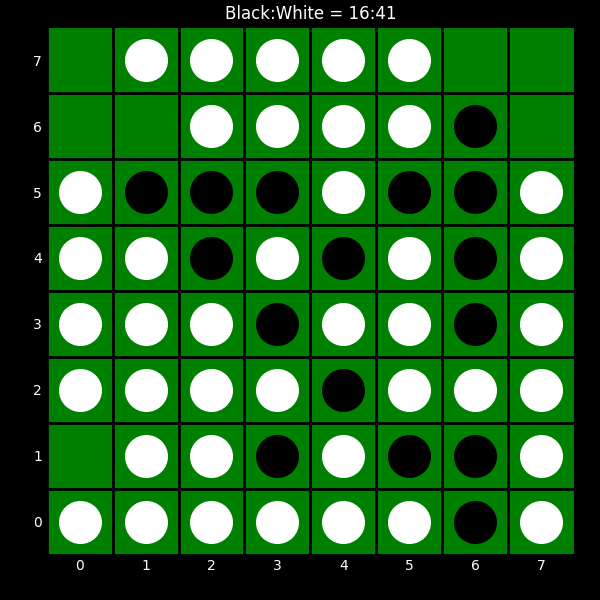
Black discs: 16
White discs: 41